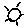
Label: sun